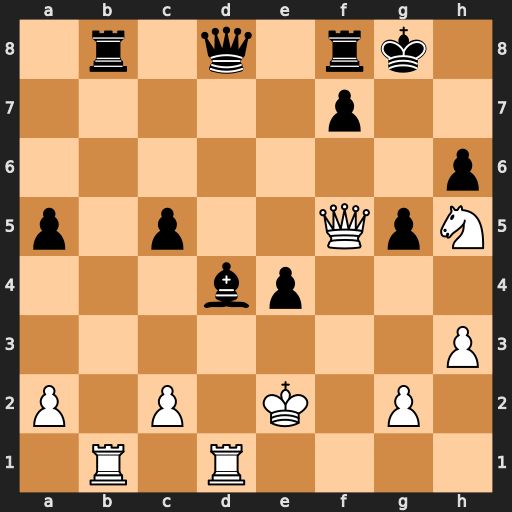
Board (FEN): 1r1q1rk1/5p2/7p/p1p2QpN/3bp3/7P/P1P1K1P1/1R1R4
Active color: w
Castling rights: -
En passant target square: -
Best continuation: Rxb8 Qxb8 Rxd4